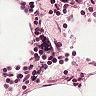
Metastatic tissue present: no